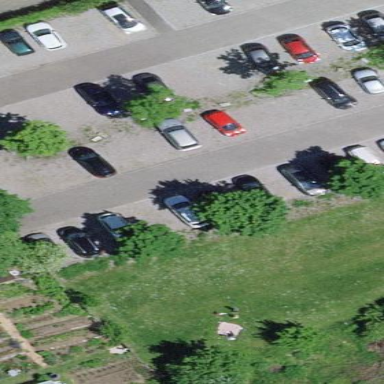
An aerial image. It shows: Parking area with surface.